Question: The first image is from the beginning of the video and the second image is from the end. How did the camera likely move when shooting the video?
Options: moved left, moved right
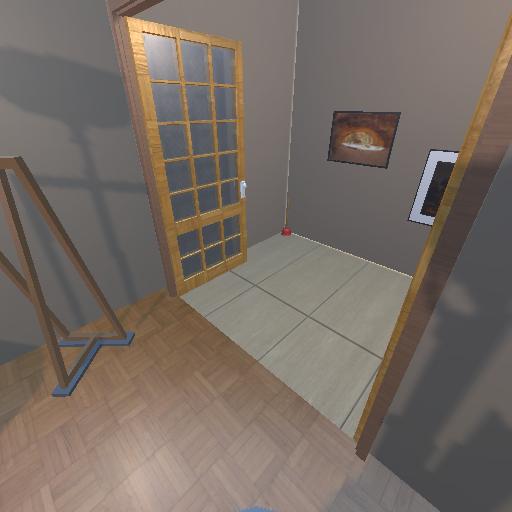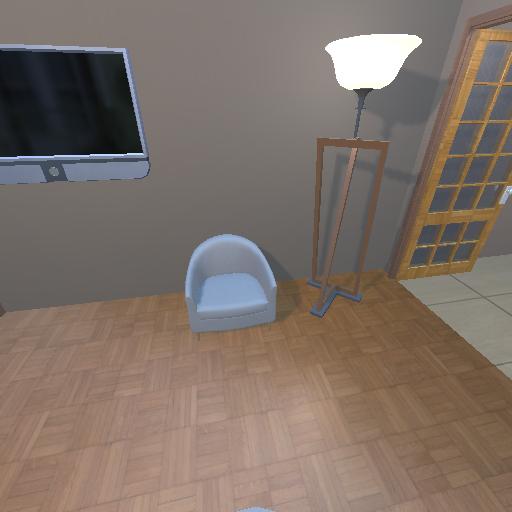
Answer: moved left